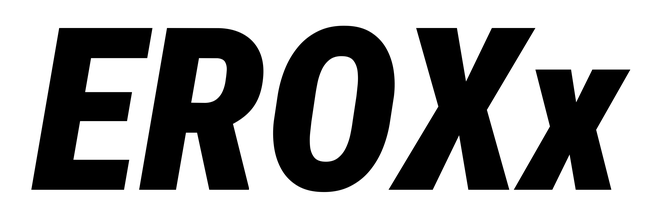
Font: Roboto-Italic_Condensed_Black_Italic